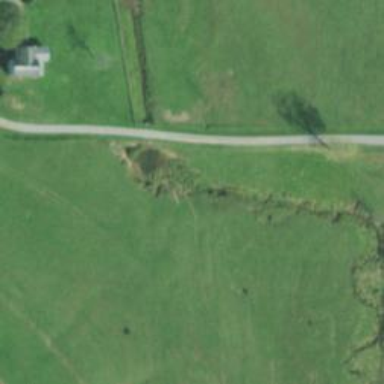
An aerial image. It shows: Culvert tunnel.